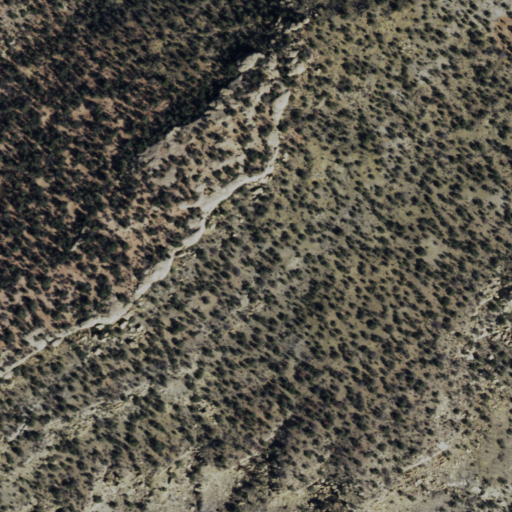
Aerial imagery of mountain in Arizona named Yellow Butte containing shrub and evergreen forest